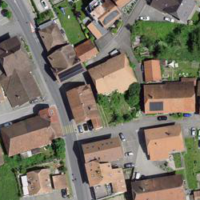
EUNIS habitat code: 54
Species observed at this site:
Helleborus niger